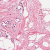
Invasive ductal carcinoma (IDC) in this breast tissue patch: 1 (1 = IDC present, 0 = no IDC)